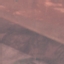
Label: AnnualCrop